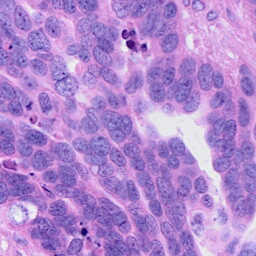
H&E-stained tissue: Ovarian